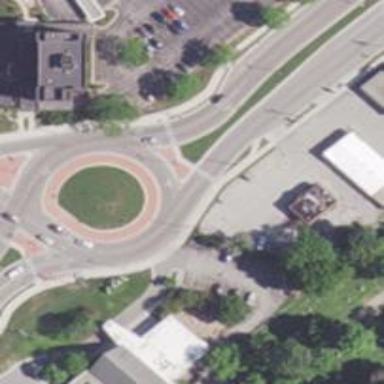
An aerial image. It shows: Roundabout at primary highway.